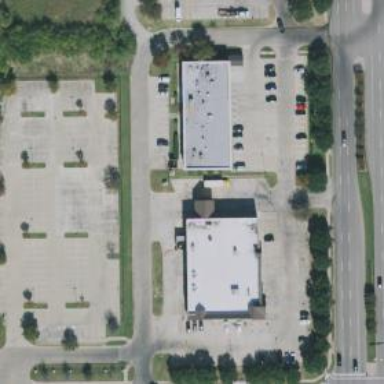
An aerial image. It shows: Pharmacy providing healthcare services.